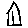
Label: house